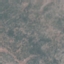
Land use / land cover class: HerbaceousVegetation